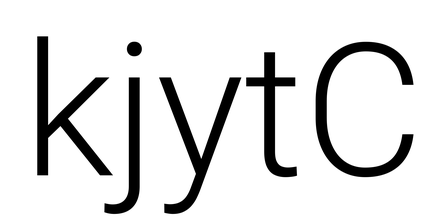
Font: Roboto_Light